Question: I wrote the following query:
'''
SELECT DISTINCT gno, avg(weight) as x
FROM Edge
GROUP BY gno
HAVING avg(weight)<max(weight)/2
'''
and got this (correct) table:

now i want to use the right column and find the max value there and show only that line.
how can I do it?
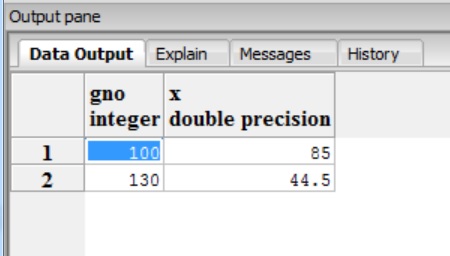
Answer: You can always compose queries like this using <URL>:
'''
WITH averages AS (
SELECT DISTINCT gno, avg(weight) as x
FROM Edge
GROUP BY gno
HAVING avg(weight)<max(weight)/2
)
SELECT MAX(x) FROM averages;
'''
(but be aware that <URL>